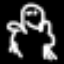
Label: frog